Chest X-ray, PA view. Patient: 21 years old, sex M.
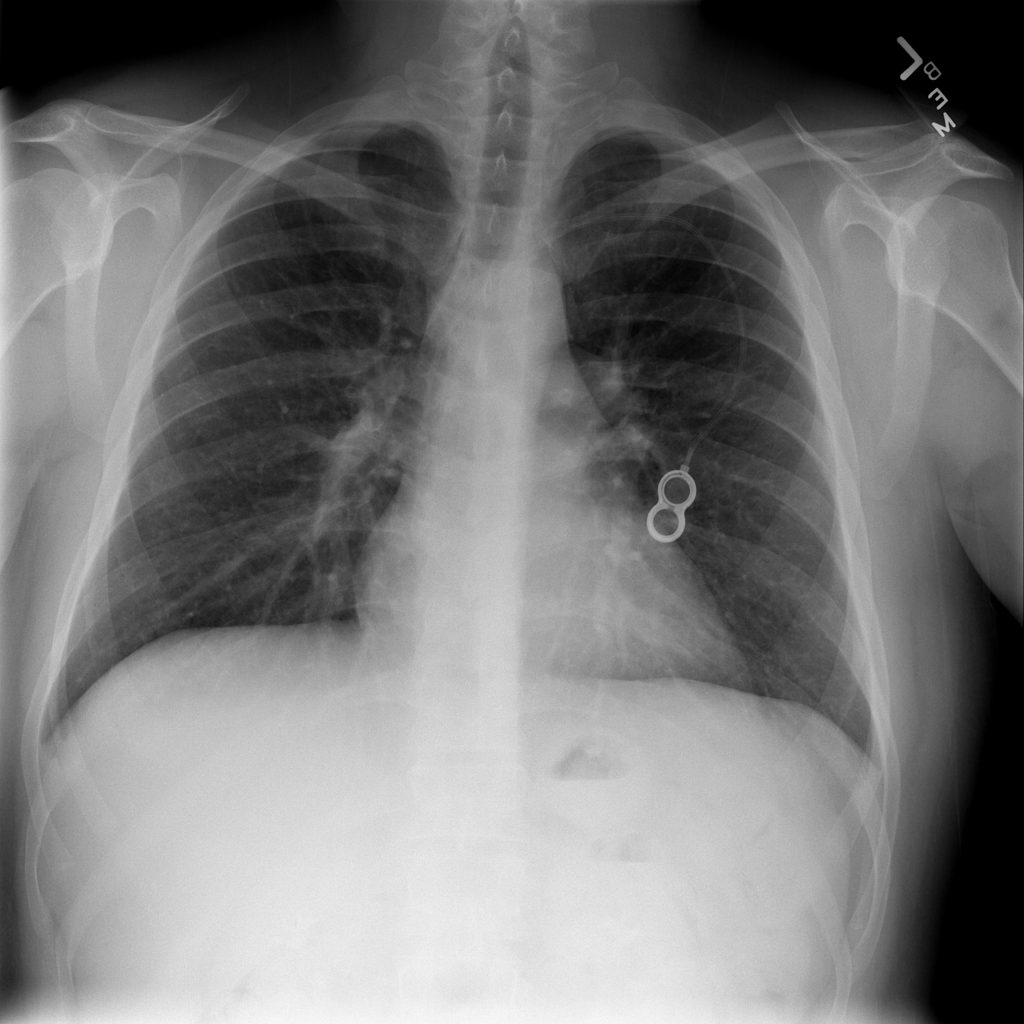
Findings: Infiltration, Nodule